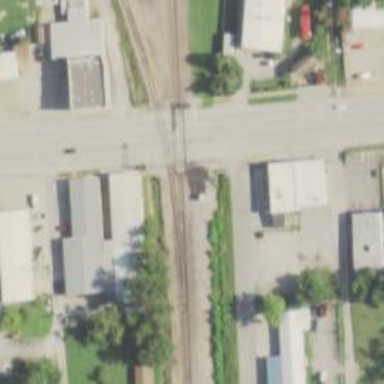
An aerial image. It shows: Level crossing with lights at railway intersection.